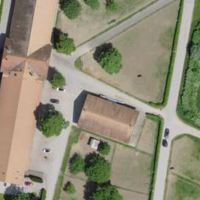
EUNIS habitat code: 53
Species observed at this site:
Poa pratensis
Dactylis glomerata
Lamium maculatum
Matricaria discoidea